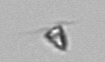
Label: Pyramimonas